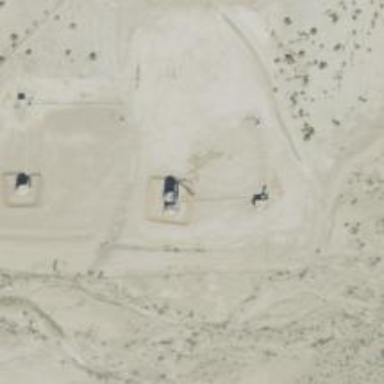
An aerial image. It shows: Petroleum well.